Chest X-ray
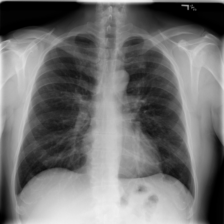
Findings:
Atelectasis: negative
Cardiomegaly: negative
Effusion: negative
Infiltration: positive
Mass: negative
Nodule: positive
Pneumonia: negative
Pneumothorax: negative
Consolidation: negative
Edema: negative
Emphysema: negative
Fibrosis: negative
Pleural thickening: negative
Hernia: negative